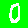
Digit: 0